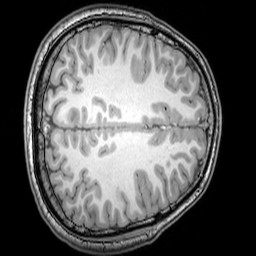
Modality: T1w
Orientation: axial
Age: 21
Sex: male
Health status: healthy
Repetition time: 0.081 s
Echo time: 0.037 s